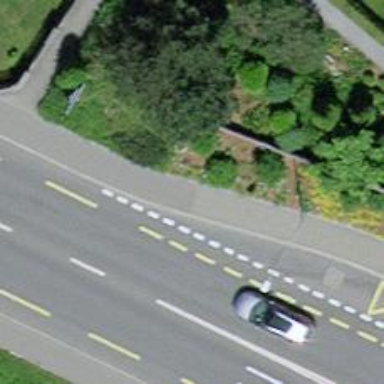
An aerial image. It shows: Sidewalk.